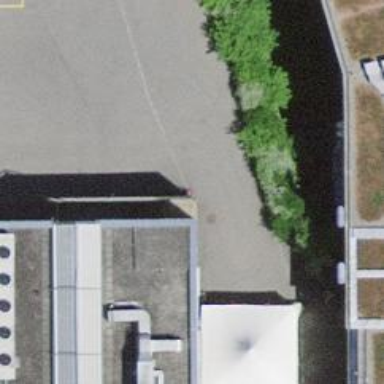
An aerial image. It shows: Entrance designated for emergency wards.